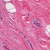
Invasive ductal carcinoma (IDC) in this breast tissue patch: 0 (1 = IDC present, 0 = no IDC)